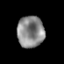
Tissue: prostate
Cell type: T cells
Senescence score: 0.2749
Nuclear area (px): 830
Mean DAPI intensity: 137.542